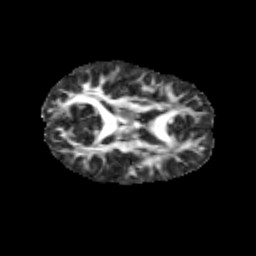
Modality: FA
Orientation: axial
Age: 9
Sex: female
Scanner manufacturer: siemens
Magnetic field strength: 3 T
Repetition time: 3.8 s
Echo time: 0.07 s